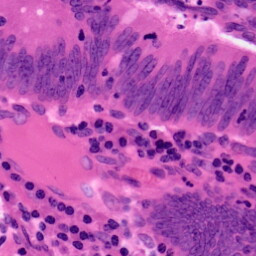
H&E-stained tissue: Colon